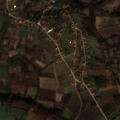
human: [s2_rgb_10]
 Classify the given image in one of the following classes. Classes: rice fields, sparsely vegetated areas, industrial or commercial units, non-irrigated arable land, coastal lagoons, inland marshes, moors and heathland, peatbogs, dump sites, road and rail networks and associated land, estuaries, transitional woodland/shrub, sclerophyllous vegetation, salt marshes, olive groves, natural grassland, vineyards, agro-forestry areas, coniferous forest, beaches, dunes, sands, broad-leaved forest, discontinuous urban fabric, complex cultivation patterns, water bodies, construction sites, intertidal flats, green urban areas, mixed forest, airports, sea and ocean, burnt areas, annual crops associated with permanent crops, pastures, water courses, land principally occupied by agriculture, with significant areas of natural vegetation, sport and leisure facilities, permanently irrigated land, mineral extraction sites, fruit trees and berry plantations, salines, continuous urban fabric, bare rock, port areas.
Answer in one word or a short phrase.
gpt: discontinuous urban fabric, non-irrigated arable land, complex cultivation patterns, land principally occupied by agriculture, with significant areas of natural vegetation